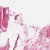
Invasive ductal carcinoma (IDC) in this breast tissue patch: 0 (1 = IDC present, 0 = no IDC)